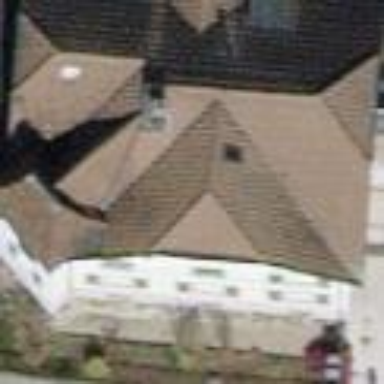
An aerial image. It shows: Building featuring apartments with half-hipped roof.